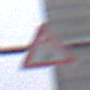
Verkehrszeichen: Lichtzeichenanlage
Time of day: MorningAfternoon
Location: Outdoor (Urban)
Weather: Overcast
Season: NotSpecified
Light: Natural